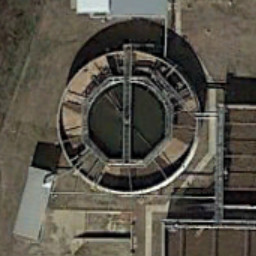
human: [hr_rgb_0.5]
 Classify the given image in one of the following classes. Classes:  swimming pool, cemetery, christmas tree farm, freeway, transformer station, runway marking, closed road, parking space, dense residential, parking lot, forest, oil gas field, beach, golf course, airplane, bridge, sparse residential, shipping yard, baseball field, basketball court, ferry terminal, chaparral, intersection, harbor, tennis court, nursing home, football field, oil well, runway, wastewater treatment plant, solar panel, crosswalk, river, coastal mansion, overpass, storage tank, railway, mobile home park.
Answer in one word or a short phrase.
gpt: wastewater treatment plant